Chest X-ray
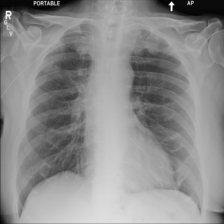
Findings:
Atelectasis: negative
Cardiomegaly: negative
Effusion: negative
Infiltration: negative
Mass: negative
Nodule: negative
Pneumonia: negative
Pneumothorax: negative
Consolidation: negative
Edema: negative
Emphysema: negative
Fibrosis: negative
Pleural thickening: negative
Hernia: negative